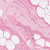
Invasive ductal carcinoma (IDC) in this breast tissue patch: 0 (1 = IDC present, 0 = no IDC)